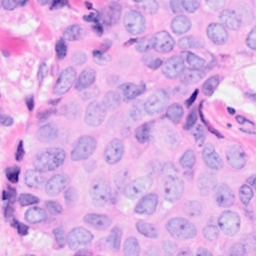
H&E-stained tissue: Breast